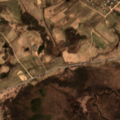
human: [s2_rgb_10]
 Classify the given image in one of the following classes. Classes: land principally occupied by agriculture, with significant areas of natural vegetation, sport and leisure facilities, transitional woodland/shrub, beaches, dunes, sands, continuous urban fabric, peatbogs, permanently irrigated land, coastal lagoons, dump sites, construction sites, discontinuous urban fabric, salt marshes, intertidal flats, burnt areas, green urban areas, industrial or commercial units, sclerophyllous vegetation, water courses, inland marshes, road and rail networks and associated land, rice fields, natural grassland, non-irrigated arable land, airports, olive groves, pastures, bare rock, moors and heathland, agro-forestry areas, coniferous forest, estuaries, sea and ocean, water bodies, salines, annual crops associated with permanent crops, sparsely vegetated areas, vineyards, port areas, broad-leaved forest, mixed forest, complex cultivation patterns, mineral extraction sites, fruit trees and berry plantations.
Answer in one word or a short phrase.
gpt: discontinuous urban fabric, non-irrigated arable land, pastures, complex cultivation patterns, land principally occupied by agriculture, with significant areas of natural vegetation, transitional woodland/shrub, inland marshes